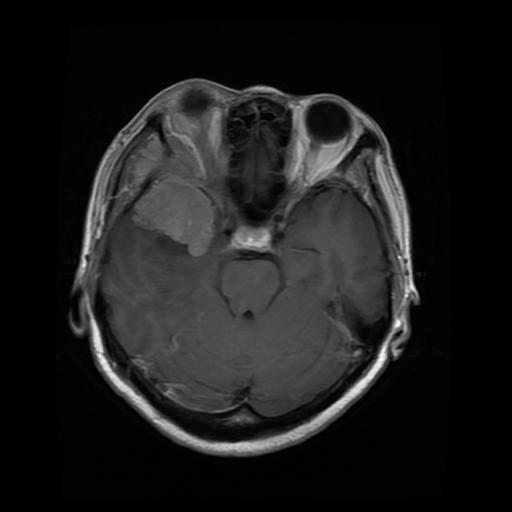
Label: meningioma